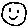
Label: smiley face